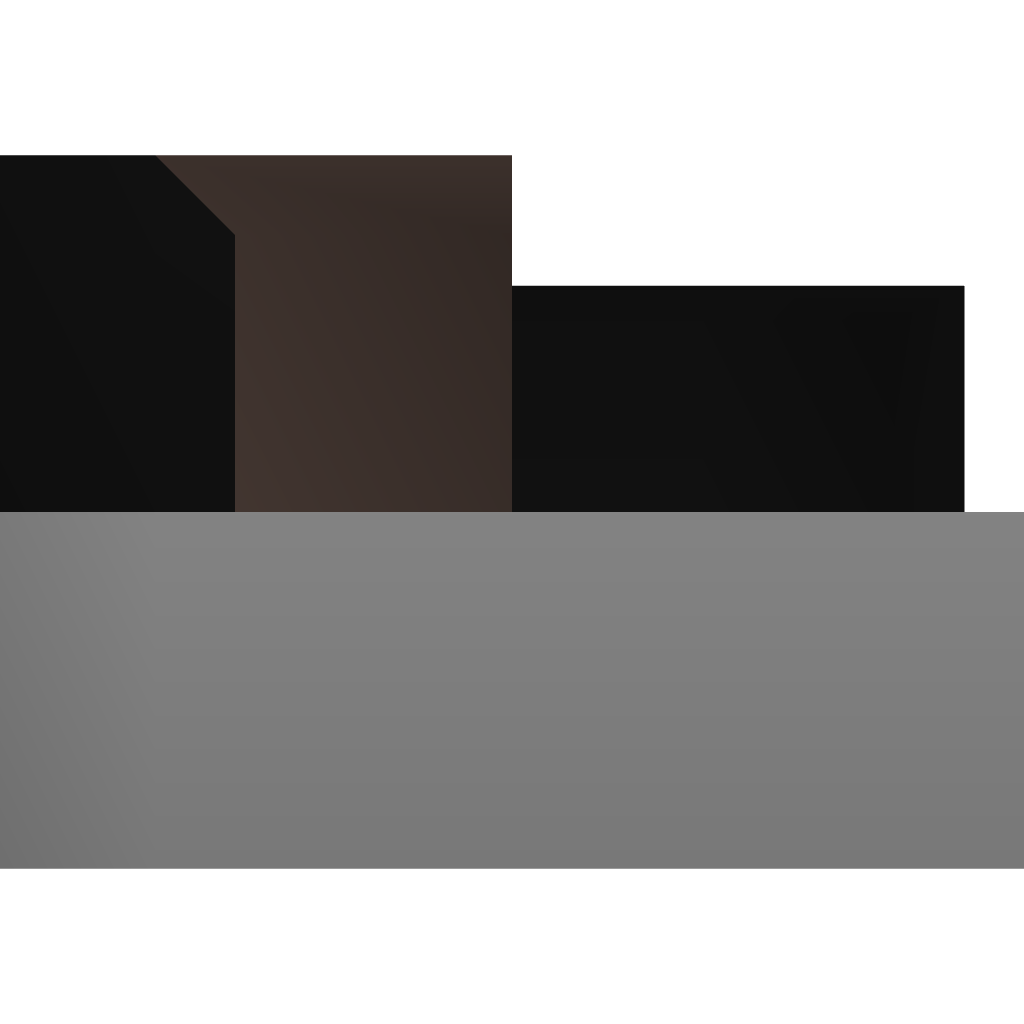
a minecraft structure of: Stack sequencer base cell